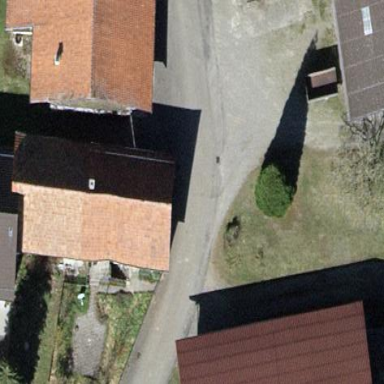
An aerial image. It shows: Gabled building.